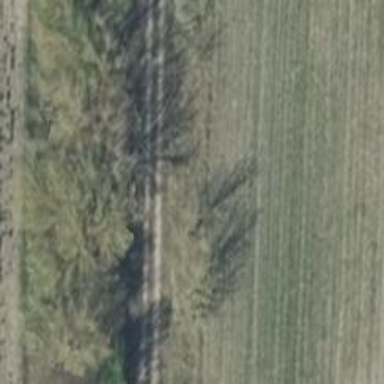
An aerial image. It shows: Deciduous broadleaved tree.